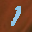
Label: 1